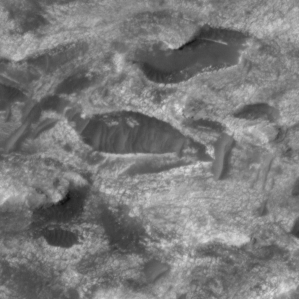
Label: non_frost